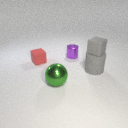
large green metal sphere to the left of small purple metal cylinder